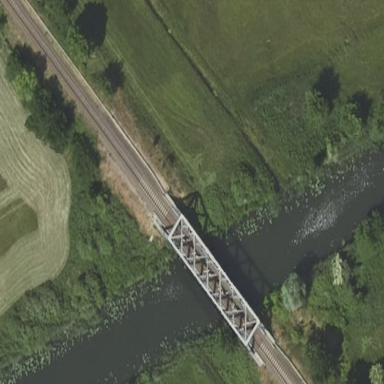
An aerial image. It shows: Man-made bridge.